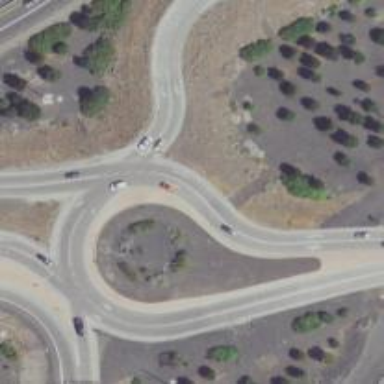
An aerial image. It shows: Roundabout on trunk highway.